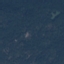
Label: Forest